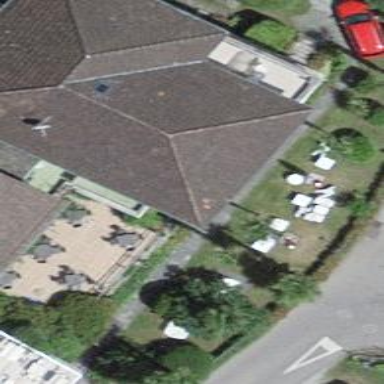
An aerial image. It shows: Restaurant located within hotel.